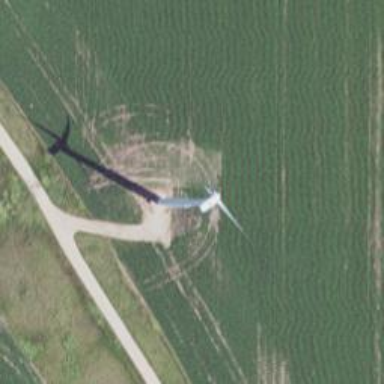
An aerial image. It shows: Wind power generator employing wind turbines.